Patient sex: F
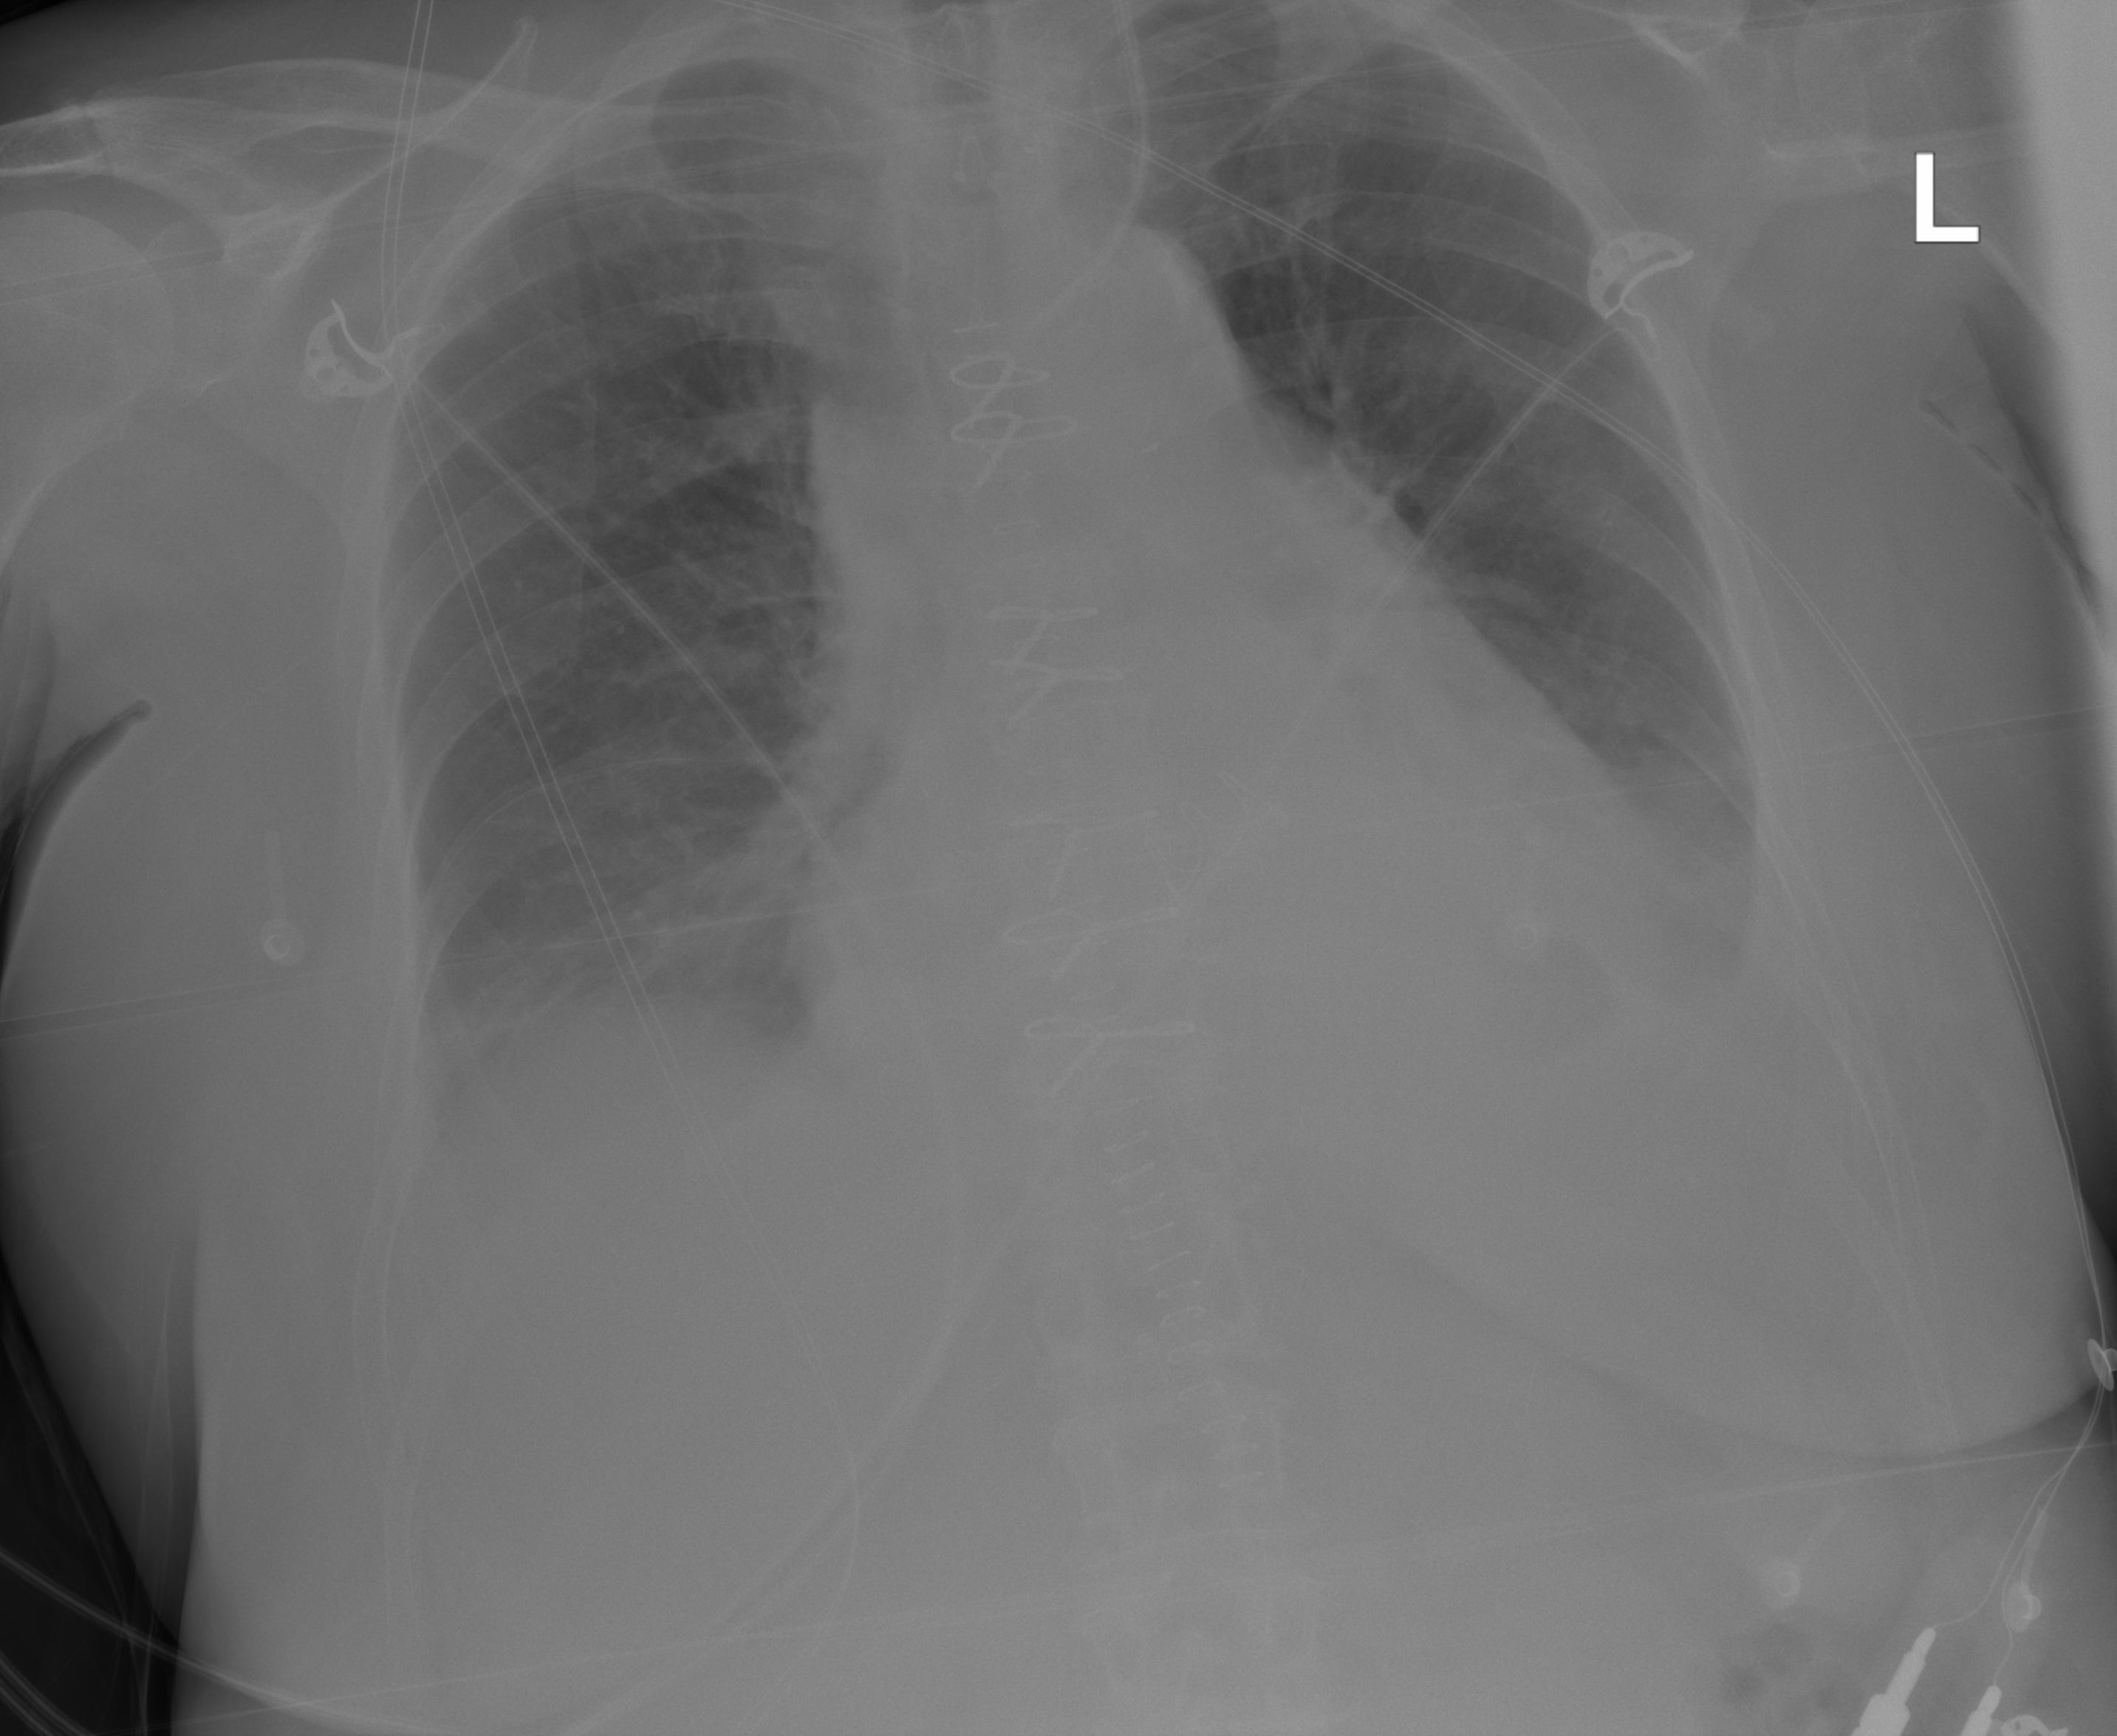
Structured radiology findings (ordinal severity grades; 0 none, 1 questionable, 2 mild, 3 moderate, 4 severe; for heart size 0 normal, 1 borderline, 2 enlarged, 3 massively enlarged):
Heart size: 2
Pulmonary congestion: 0
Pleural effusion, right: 2
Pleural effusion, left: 2
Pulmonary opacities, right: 0
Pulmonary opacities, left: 0
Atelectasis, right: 2
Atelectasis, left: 2